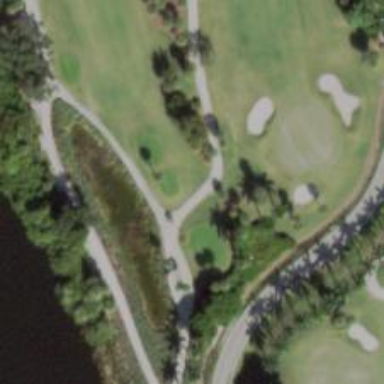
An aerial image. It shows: Service road used as golf cart path.